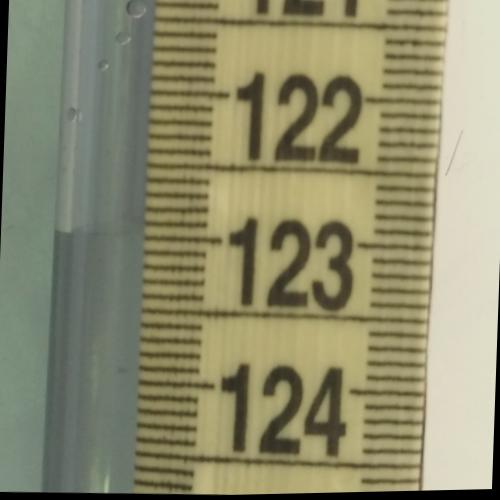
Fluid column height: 123.0 cm